Aerial crown-view tile of a tropical tree (Barro Colorado Island, Panama), acquired 20250217:
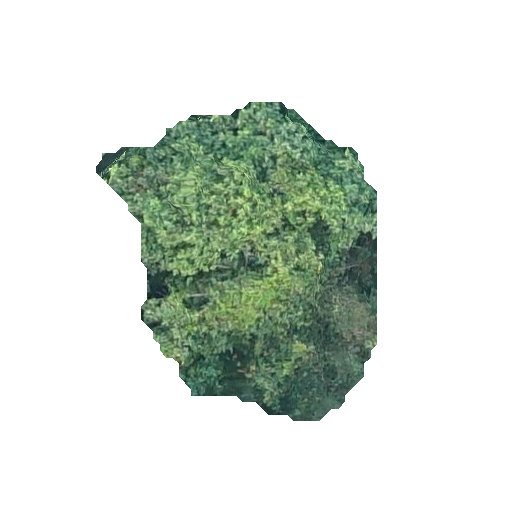
Species: Hieronyma alchorneoides
GBIF accepted scientific name: Hieronyma alchorneoides
Crown area: 93.111 m²